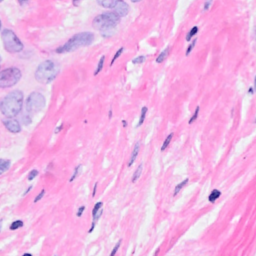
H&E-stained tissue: Breast